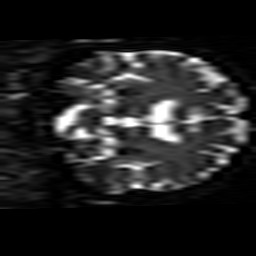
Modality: ADC
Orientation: coronal
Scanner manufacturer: siemens
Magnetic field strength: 1.5 T
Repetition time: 8.7 s
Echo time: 0.119 s